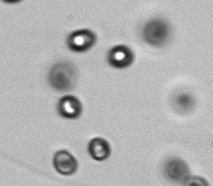
Label: Phaeocystis